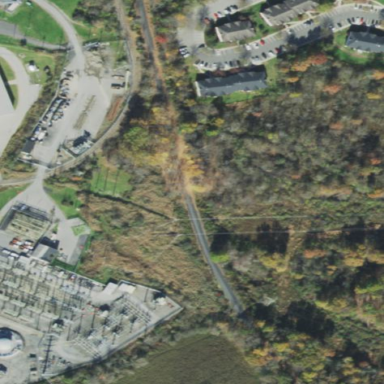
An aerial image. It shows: Distribution level power substation.